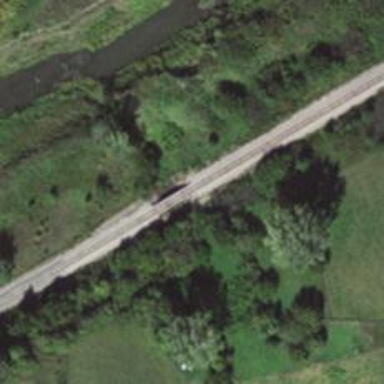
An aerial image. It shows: Railway track.